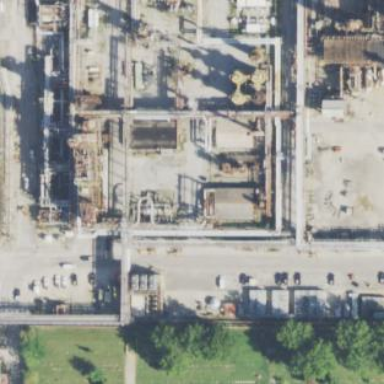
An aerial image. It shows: Industrial area dedicated to oil-related activities.